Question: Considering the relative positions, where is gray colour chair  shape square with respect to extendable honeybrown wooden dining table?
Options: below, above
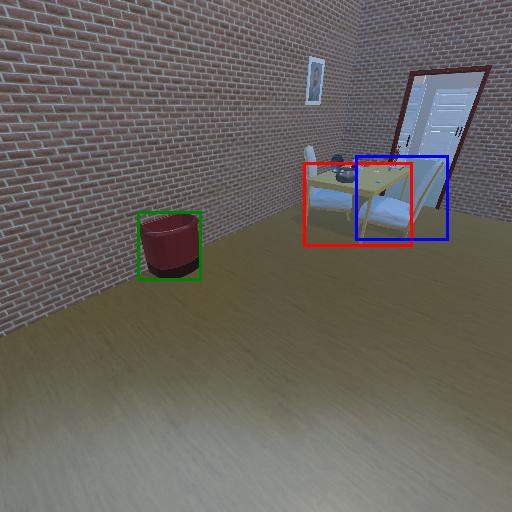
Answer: below